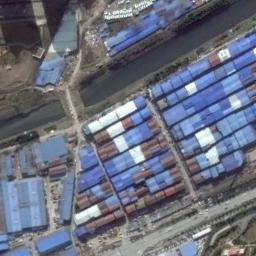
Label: industrial_area